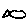
Label: fish